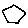
Label: hexagon